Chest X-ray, AP view. Patient: 27 years old, sex M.
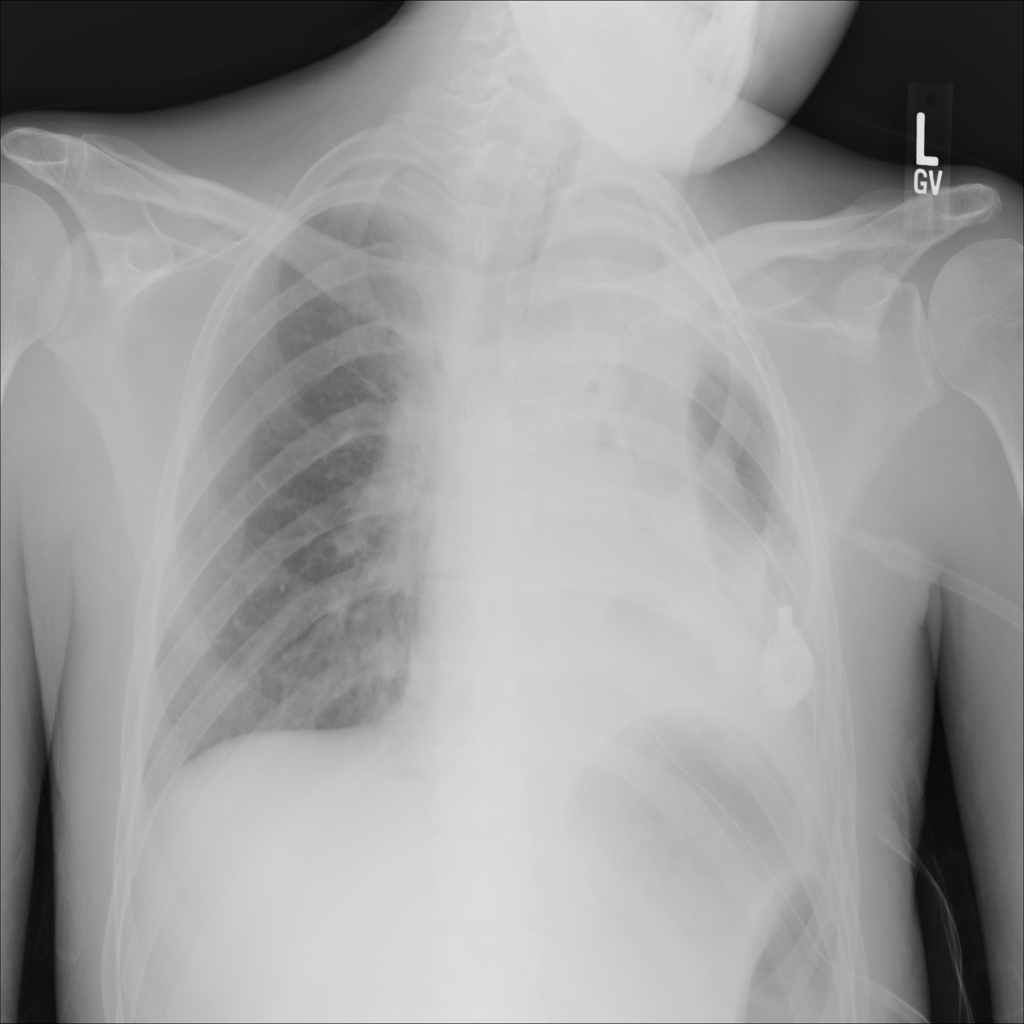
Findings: No Finding